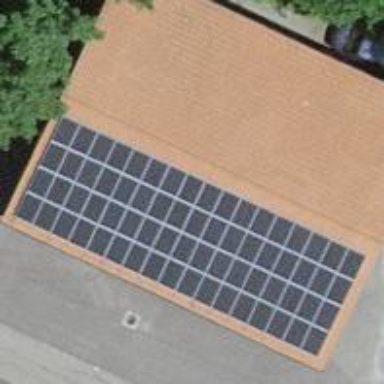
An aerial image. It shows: Solar photovoltaic panel generator.